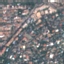
Land use / land cover class: Residential